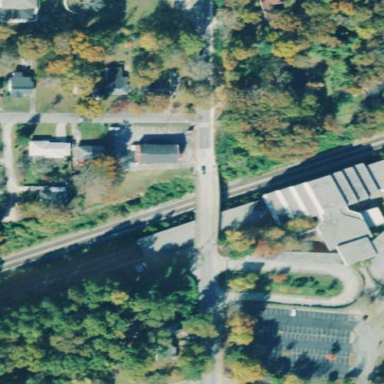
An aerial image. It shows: Train station building.